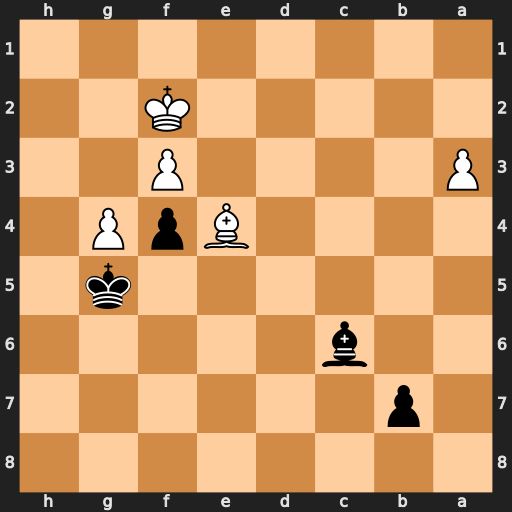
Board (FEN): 8/1p6/2b5/6k1/4BpP1/P4P2/5K2/8
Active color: b
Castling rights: -
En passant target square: -
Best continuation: Bxe4 fxe4 Kxg4 a4 b6 e5 Kf5